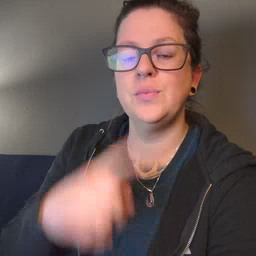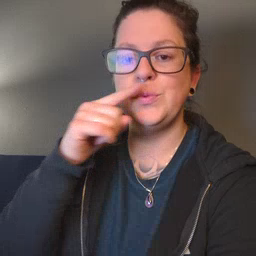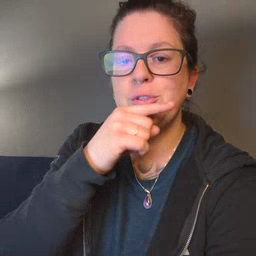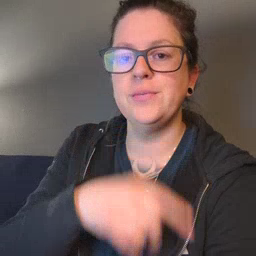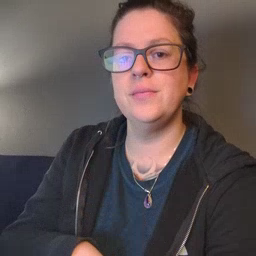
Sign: toothbrush